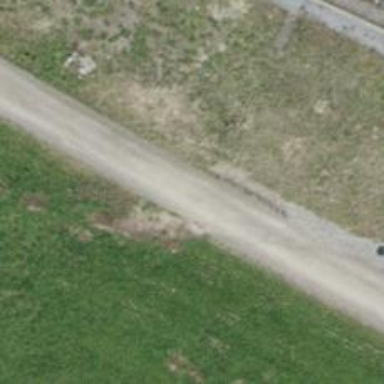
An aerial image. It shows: Compacted track with grade2 level.